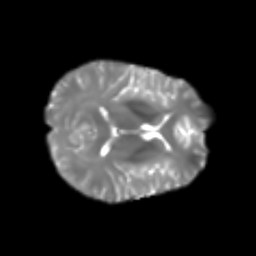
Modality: T2w
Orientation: axial
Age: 29
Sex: male
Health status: healthy